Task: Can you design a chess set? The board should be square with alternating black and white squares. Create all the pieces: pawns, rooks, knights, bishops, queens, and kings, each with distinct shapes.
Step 2652:
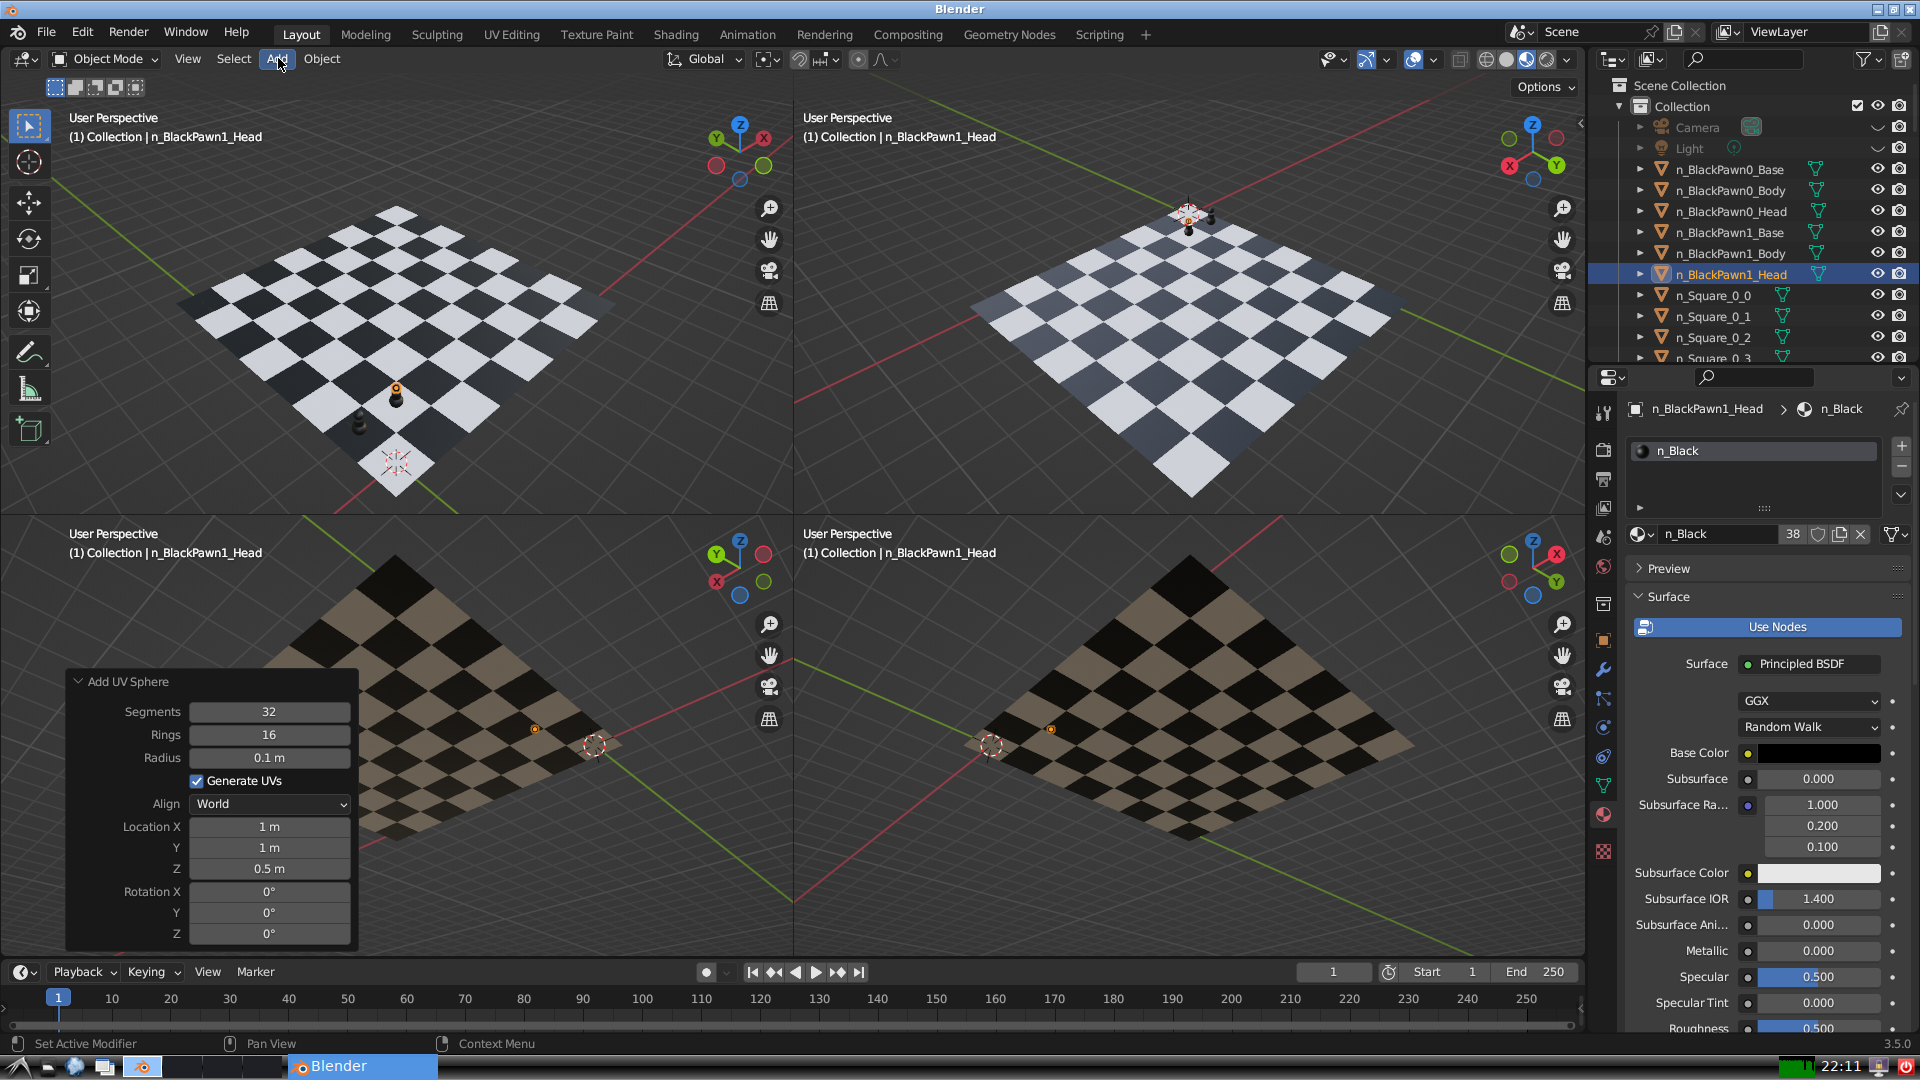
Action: click: no